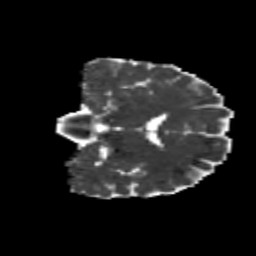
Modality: MD
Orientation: coronal
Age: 43
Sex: male
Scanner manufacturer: siemens
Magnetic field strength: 3 T
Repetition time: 8.6 s
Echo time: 0.095 s